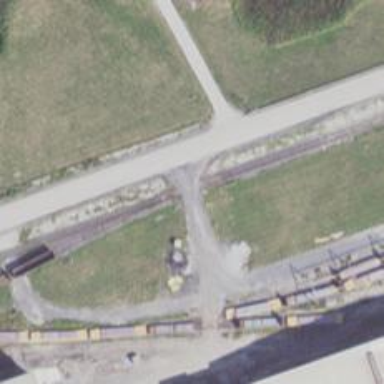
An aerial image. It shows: Railway level crossing.